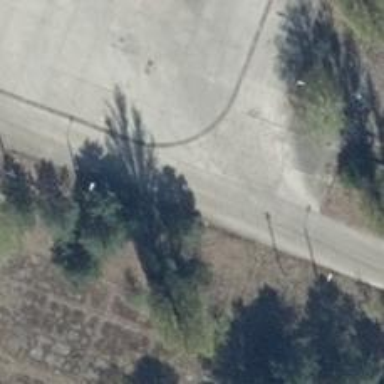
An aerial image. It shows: Residential road paved with concrete.